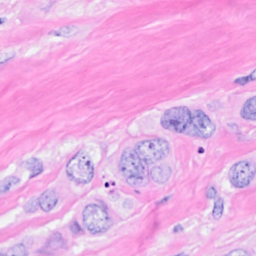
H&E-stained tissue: Breast